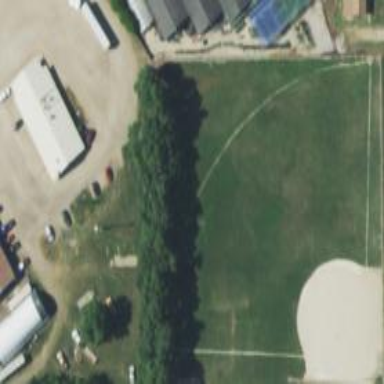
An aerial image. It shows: Baseball/softball pitch for leisure and sports activities.